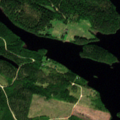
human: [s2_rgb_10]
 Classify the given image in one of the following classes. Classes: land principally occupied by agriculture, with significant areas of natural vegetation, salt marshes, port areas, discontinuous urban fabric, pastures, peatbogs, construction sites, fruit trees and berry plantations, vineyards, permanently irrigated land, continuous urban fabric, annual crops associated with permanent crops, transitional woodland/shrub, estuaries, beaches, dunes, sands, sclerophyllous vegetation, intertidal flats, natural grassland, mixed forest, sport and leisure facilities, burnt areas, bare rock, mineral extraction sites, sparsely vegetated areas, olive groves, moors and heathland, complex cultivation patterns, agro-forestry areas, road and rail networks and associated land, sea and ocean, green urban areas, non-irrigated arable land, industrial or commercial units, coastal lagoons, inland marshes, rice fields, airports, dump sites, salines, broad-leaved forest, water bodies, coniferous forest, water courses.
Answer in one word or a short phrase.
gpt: coniferous forest, mixed forest, transitional woodland/shrub, water bodies